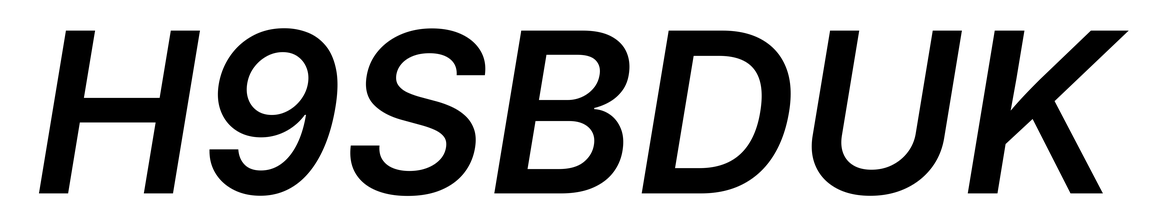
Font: Inter-Italic_SemiBold_Italic